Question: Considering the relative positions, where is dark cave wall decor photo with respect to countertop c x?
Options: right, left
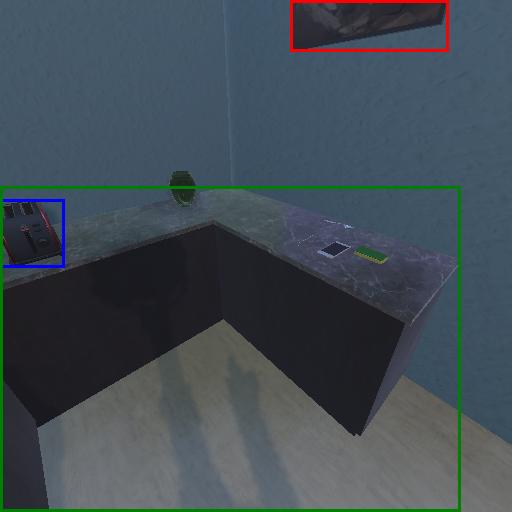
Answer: right